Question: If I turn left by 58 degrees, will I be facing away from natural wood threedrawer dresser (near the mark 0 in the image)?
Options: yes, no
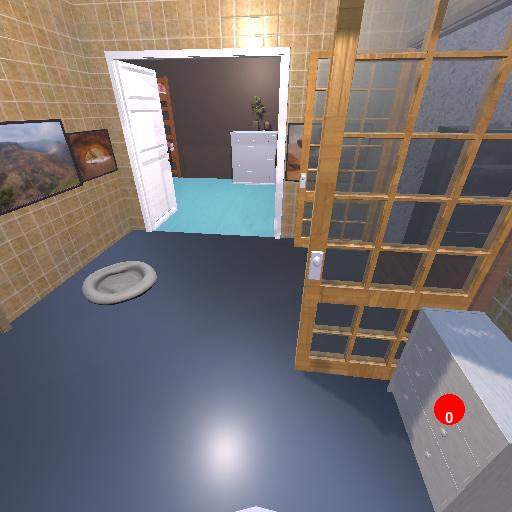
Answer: yes